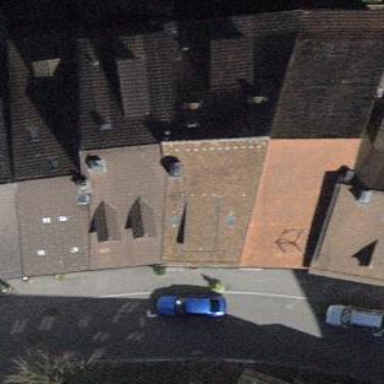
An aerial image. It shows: Building with tile roof.